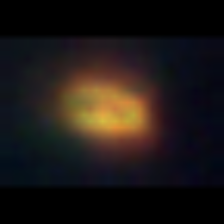
Taxon: Unknown_phyto
Group: Unknown